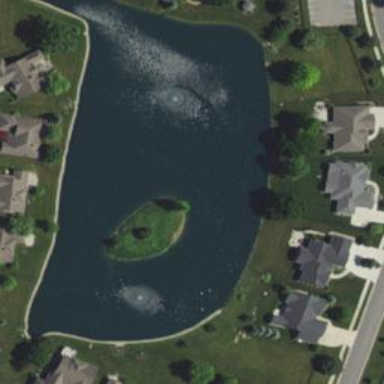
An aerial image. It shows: Serene pond surrounded by nature.